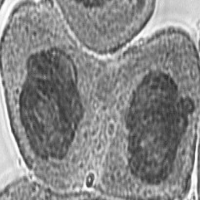
Label: telophase